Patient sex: F
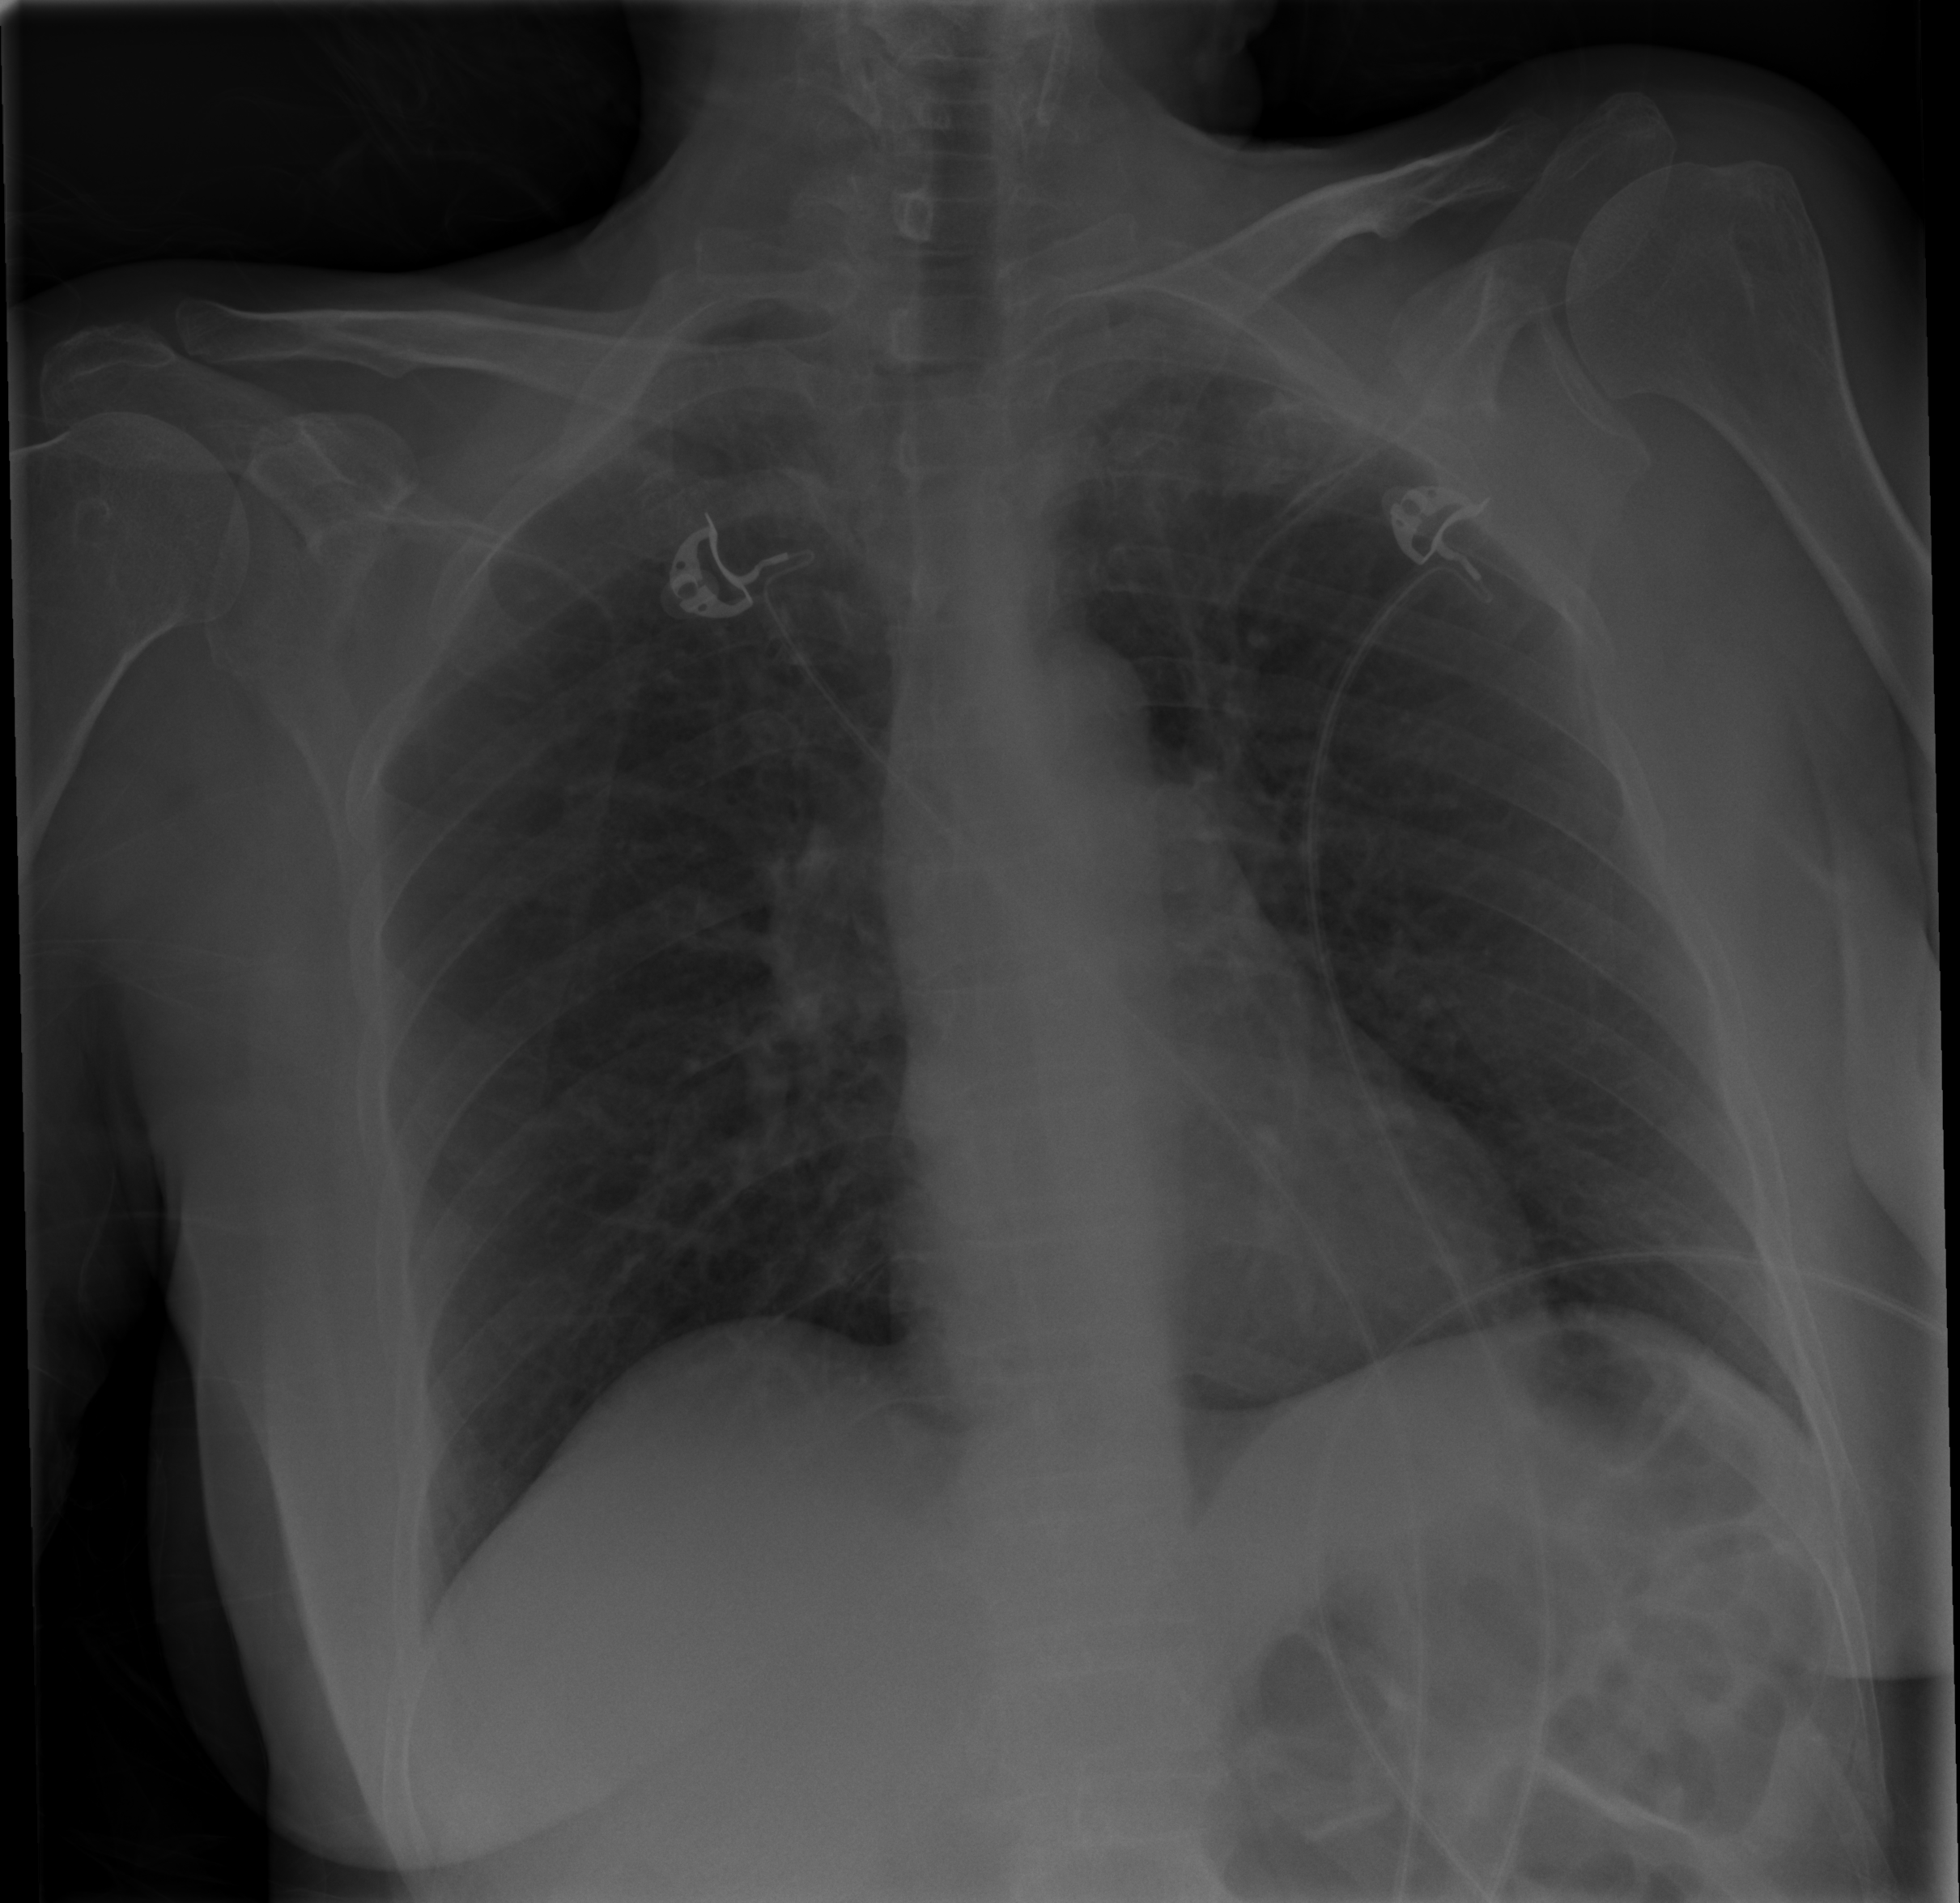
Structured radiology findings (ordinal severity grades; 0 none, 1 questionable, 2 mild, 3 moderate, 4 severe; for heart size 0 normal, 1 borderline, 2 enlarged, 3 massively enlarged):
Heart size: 0
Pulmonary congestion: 0
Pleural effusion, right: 0
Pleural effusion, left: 0
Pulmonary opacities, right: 1
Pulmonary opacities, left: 1
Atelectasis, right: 0
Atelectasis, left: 0